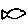
Label: fish